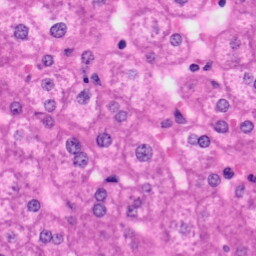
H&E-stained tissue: Liver